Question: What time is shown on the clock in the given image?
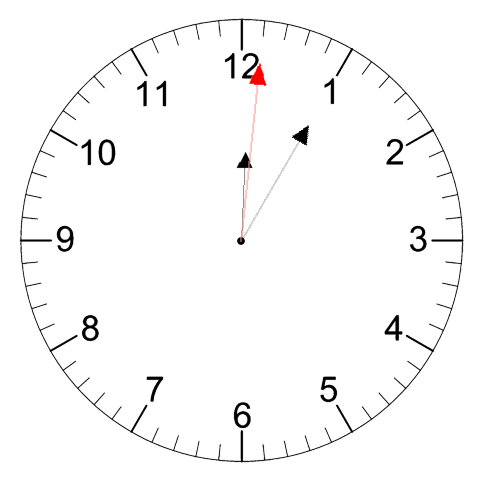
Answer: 12:05:01